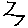
Label: zigzag